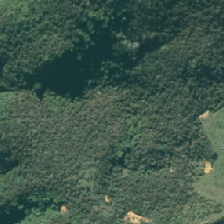
Land cover: low_producing_grassland